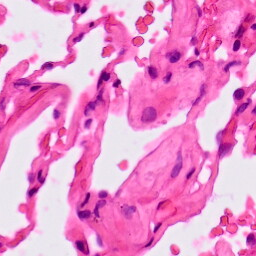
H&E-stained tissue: Lung